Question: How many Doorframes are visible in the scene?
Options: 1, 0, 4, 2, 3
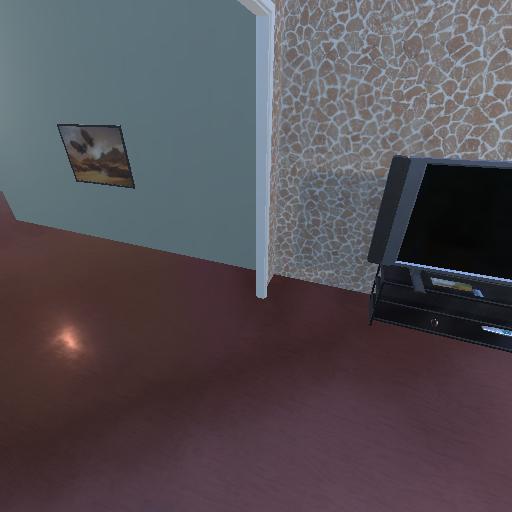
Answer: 1